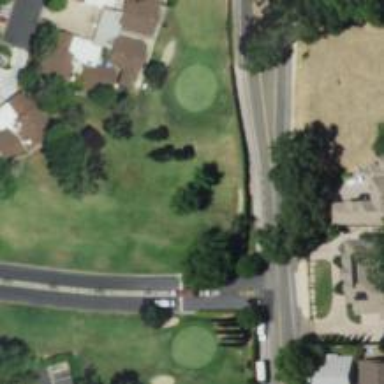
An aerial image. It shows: Golf tee.